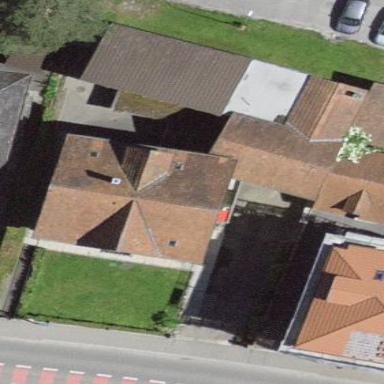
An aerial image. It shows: Residential building.